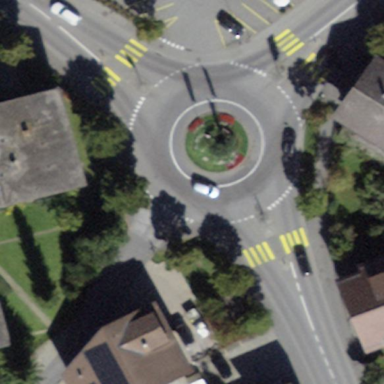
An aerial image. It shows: Secondary road leading to roundabout.